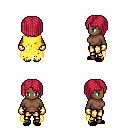
a pixel art fantasy rpg character, female body template, human, dark skin, yellow tattered cape, gold greaves, ruby red pageboy hairstyle, gold gloves, black slippers, four views (front, back, left, right), 2x2 character sprite sheet, small pixel art, hard edges, no anti-aliasing